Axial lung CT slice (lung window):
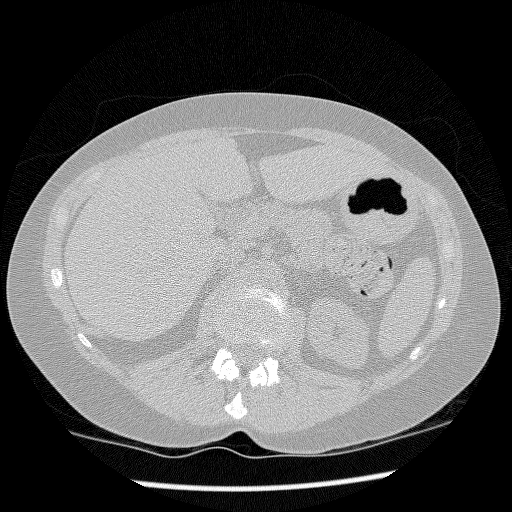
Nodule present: no